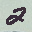
Label: 2